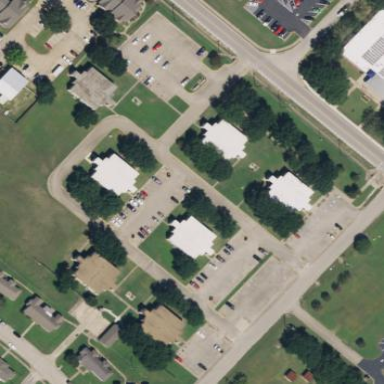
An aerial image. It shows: Residential area that serves as college.